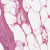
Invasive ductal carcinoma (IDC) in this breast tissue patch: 0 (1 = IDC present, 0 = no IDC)